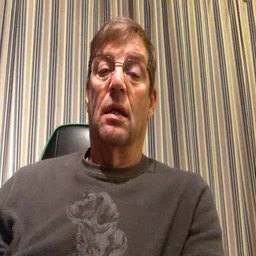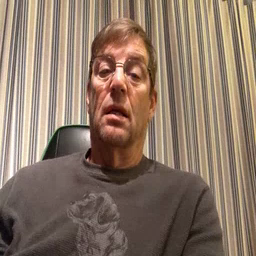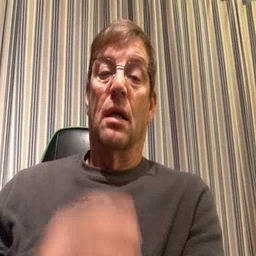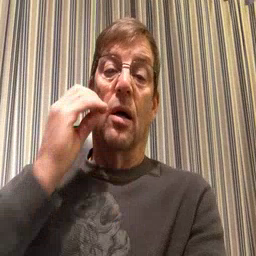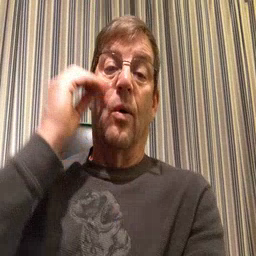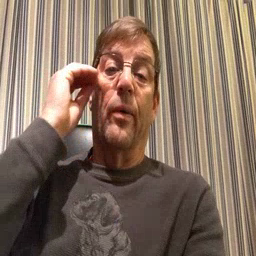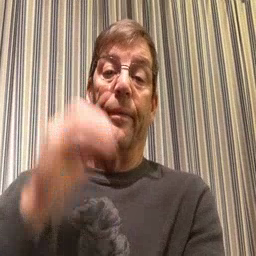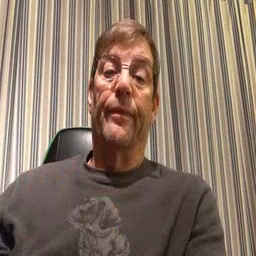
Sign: home